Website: apple
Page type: account-dashboard
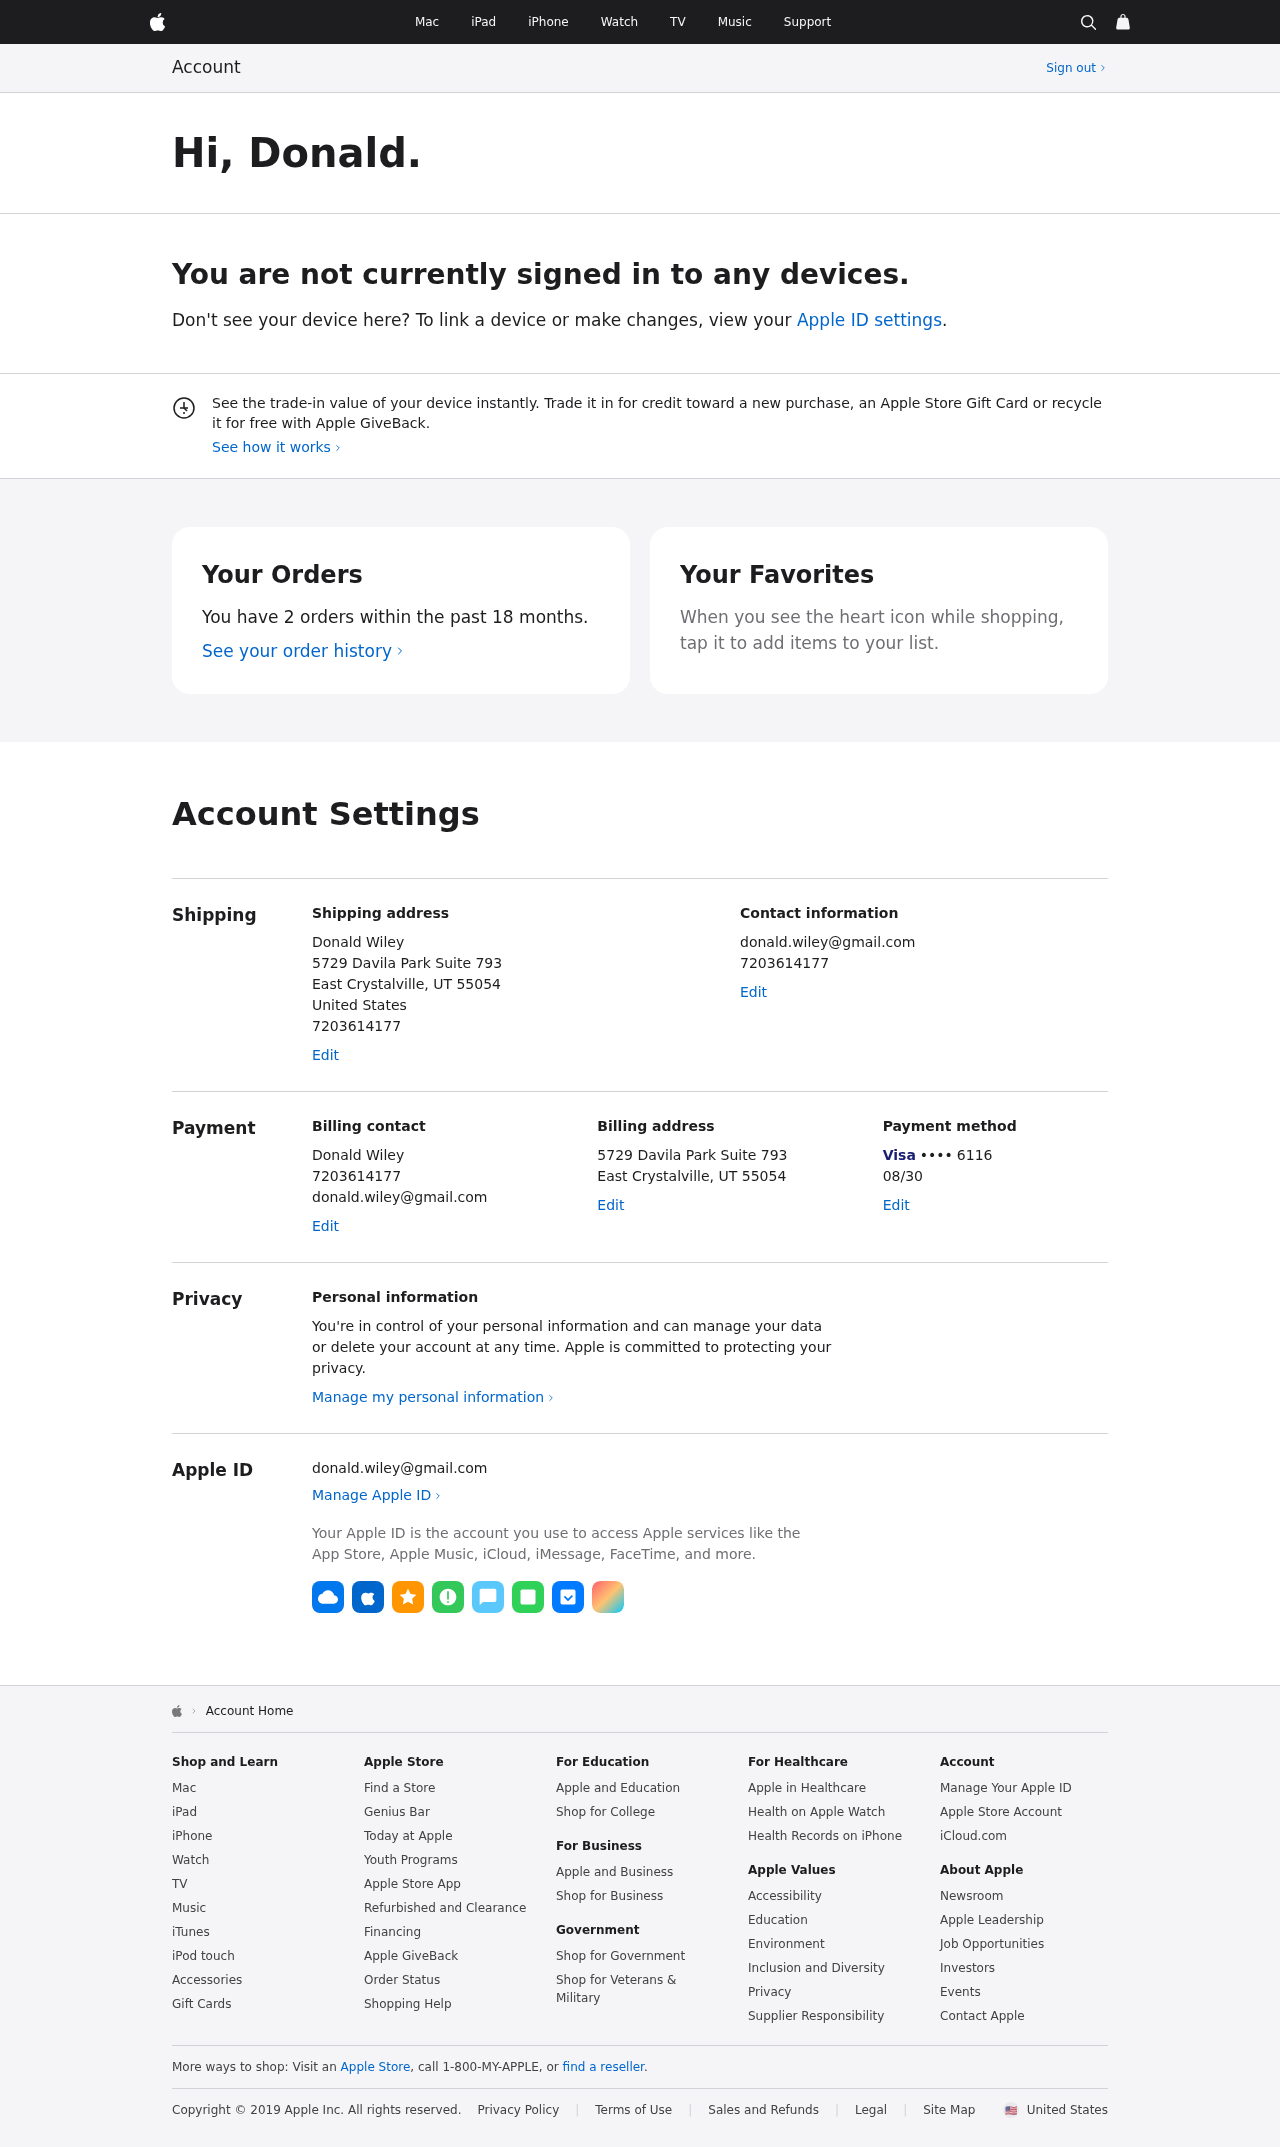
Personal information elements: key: PII_CARD_EXPIRY
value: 08/30
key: PII_CARD_LAST4
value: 6116
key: PII_CARD_TYPE
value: Visa
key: PII_CITY_STATE_ZIP
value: East Crystalville, UT 55054
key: PII_COUNTRY
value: United States
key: PII_EMAIL
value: donald.wiley@gmail.com
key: PII_FIRSTNAME
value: Donald
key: PII_FULLNAME
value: Donald Wiley
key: PII_PHONE
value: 7203614177
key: PII_STREET
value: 5729 Davila Park Suite 793
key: PII_PHONE2
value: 7203614177
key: PII_FULLNAME2
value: Donald Wiley
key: PII_PHONE3
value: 7203614177
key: PII_EMAIL2
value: donald.wiley@gmail.com
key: PII_CITY
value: East Crystalville
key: PII_STATE_ABBR
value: UT
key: PII_POSTCODE
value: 55054
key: PII_POSTCODE_FULL
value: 55054
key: PII_CITY_STATE
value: East Crystalville, UT
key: PII_POSTCODE_NUMERIC
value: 55054
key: PII_EMAIL3
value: donald.wiley@gmail.com